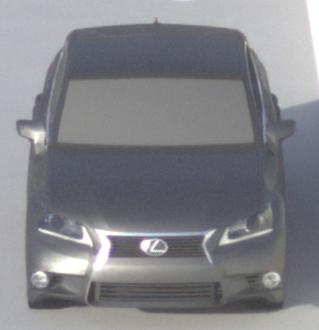
Make: Lexus
Model: GS 250
Detailed model: GS (L10)
Model produced from: 2012/06
Model produced until: 2013/12
Doors: 4
Color: gray
Road condition: dry road
Daytime: morning or afternoon
Contrast: high contrast